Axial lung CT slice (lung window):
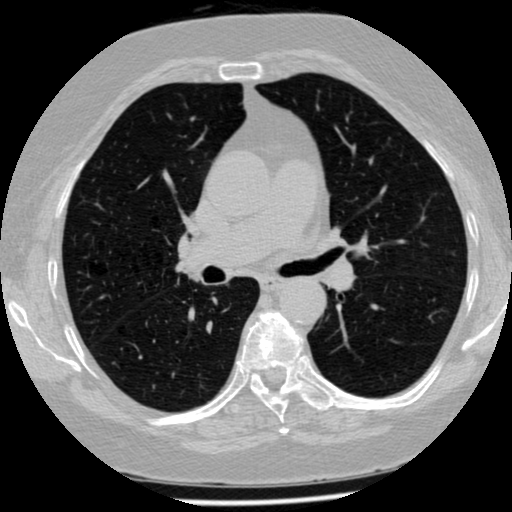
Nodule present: no